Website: home-depot
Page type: address-validator
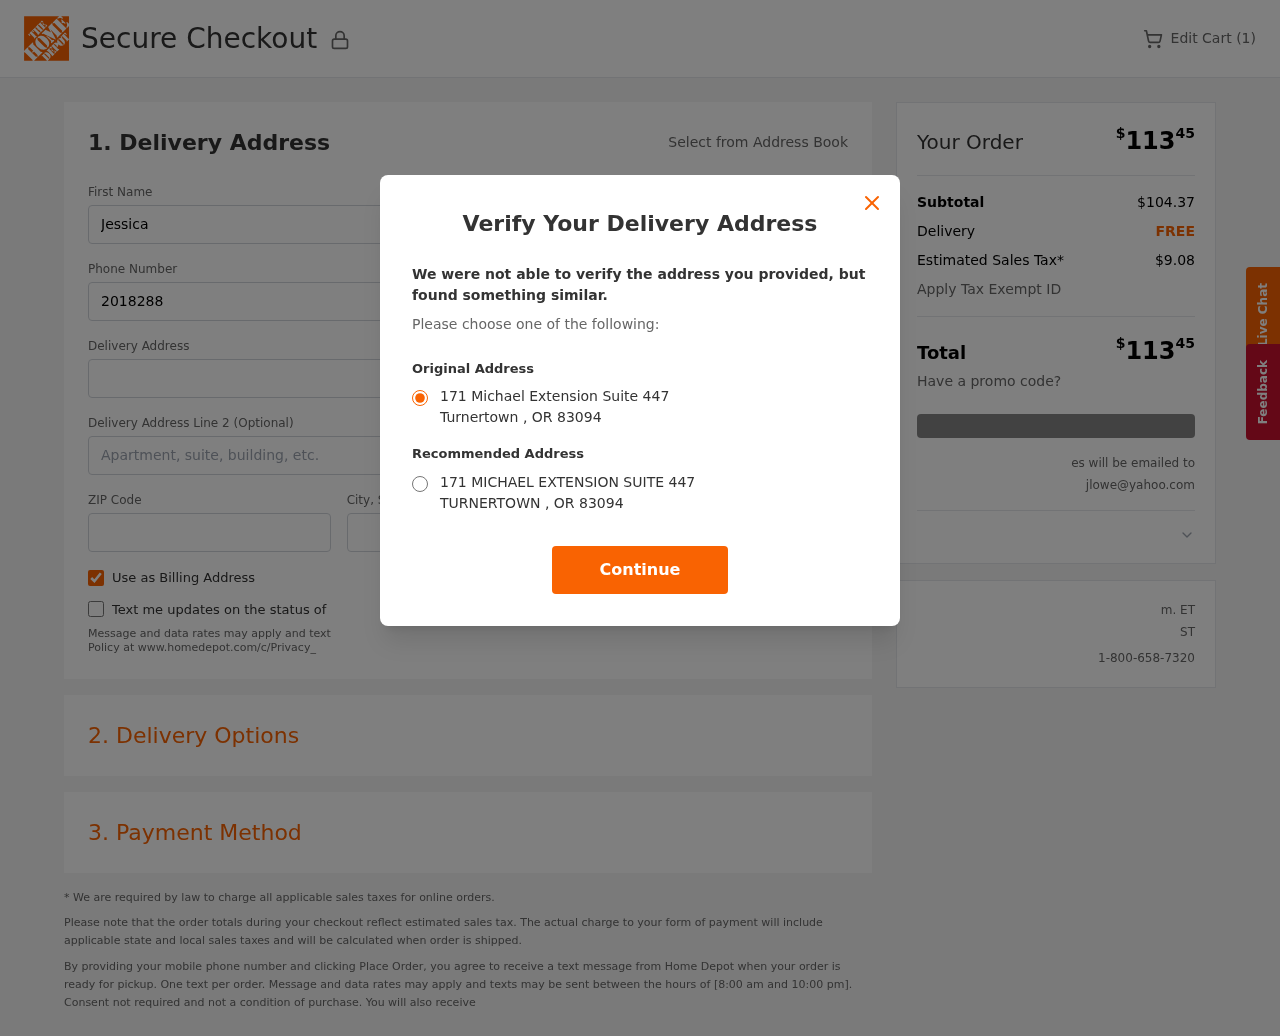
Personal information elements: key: PII_CITY
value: Turnertown
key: PII_EMAIL
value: jlowe@yahoo.com
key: PII_POSTCODE
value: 83094
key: PII_STATE_ABBR
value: OR
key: PII_STREET
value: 171 Michael Extension Suite 447
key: PII_FIRSTNAME
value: Jessica
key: PII_LASTNAME
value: Lowe
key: PII_PHONE
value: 2018288266
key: PII_STREET2
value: Suite 007
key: PII_CITY_STATE
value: Turnertown, OR
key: PII_STREET_ALT
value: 171 MICHAEL EXTENSION SUITE 447
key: PII_CITY_ALT
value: TURNERTOWN
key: PII_POSTCODE_FULL
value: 83094
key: PII_POSTCODE_NUMERIC
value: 83094
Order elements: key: ORDER_NUM_ITEMS
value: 1
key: ORDER_TOTAL
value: $11345
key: ORDER_SUBTOTAL
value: $104.37
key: ORDER_SHIPPING_COST
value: FREE
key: ORDER_TAX
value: $9.08